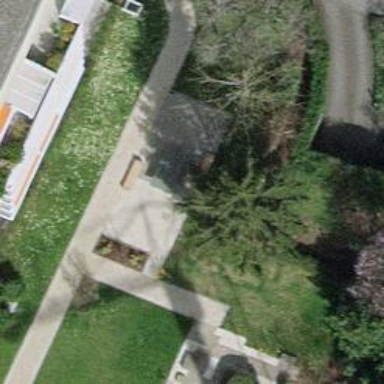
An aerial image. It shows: Bench for seating.